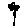
Label: flower